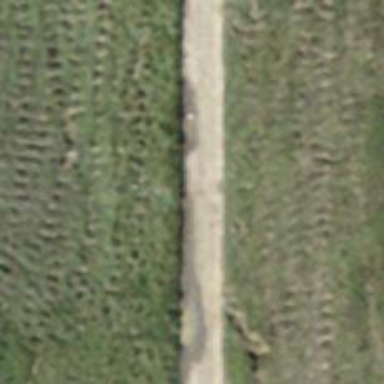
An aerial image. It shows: Track with grade2 pebblestone surface.